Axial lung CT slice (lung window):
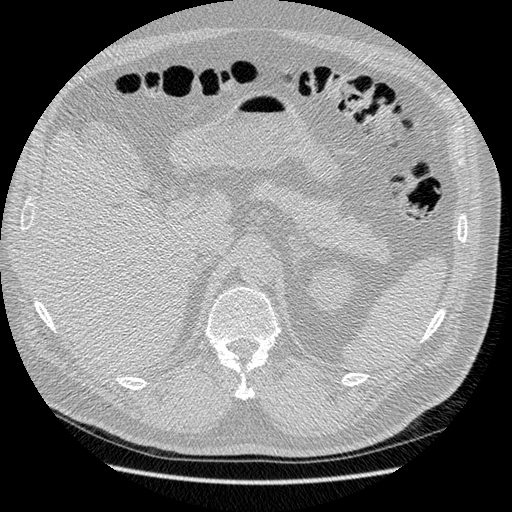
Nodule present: no